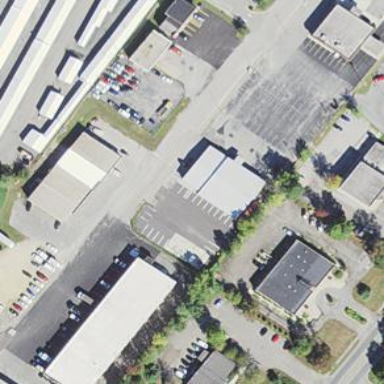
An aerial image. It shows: Group of garages.